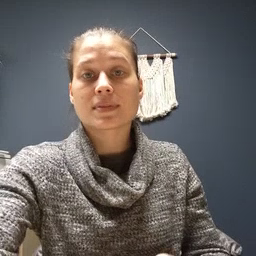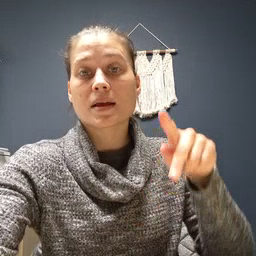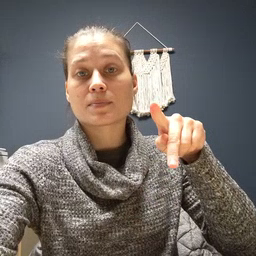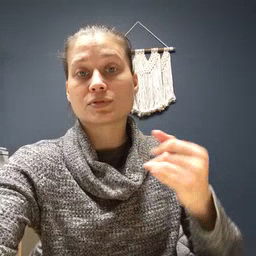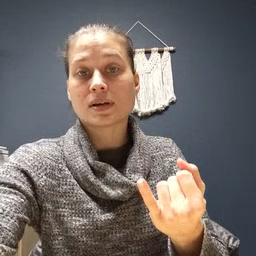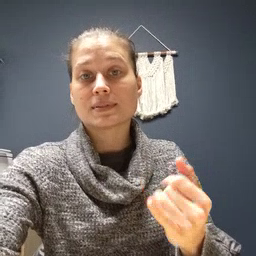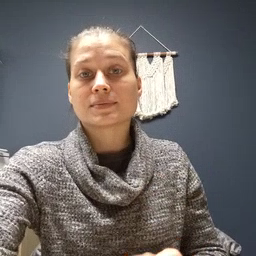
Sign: pajamas